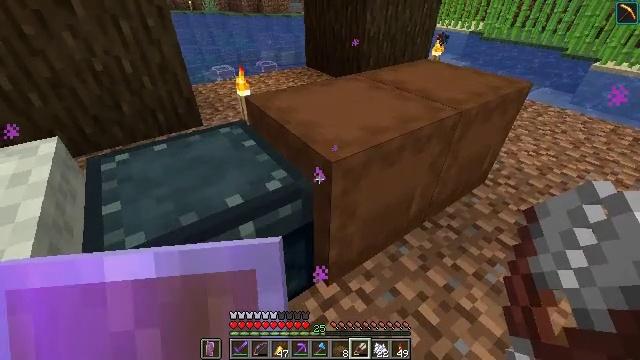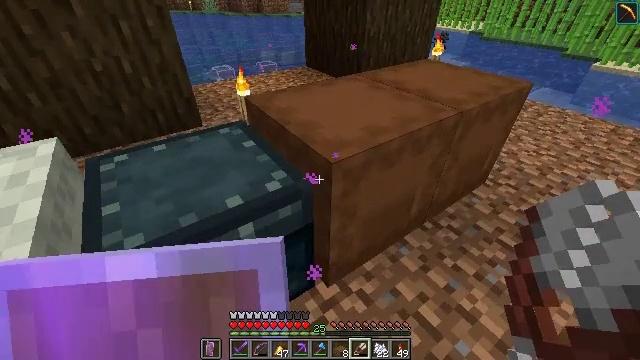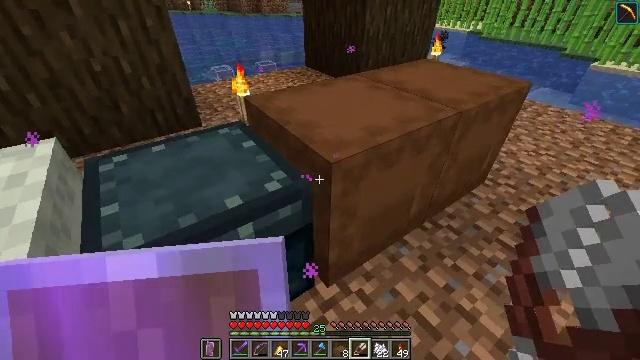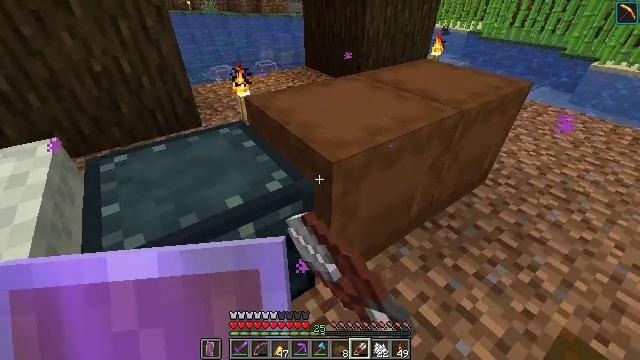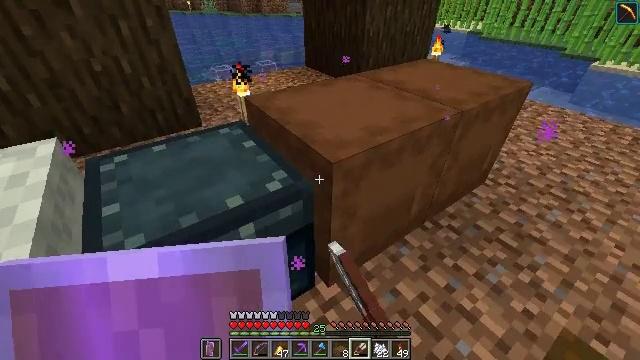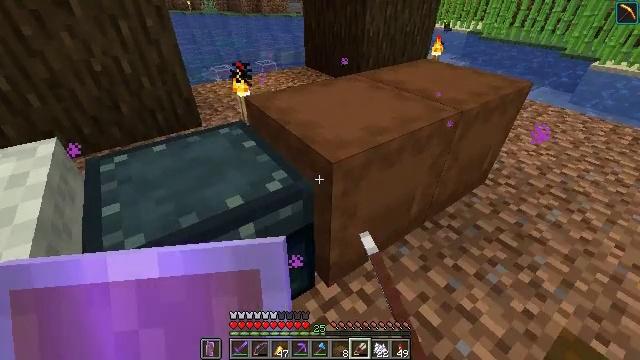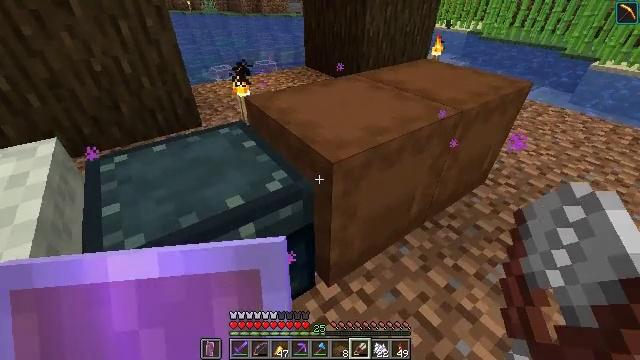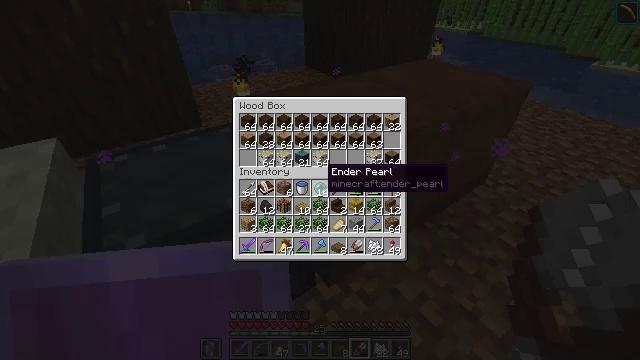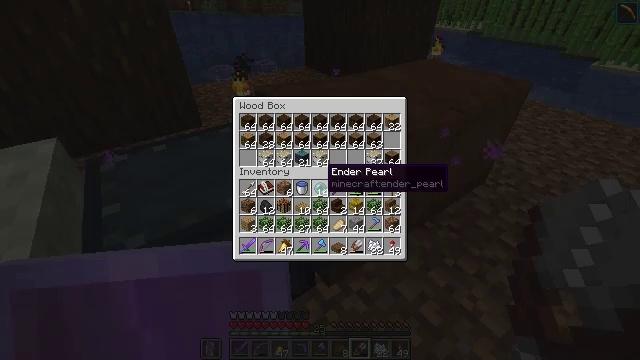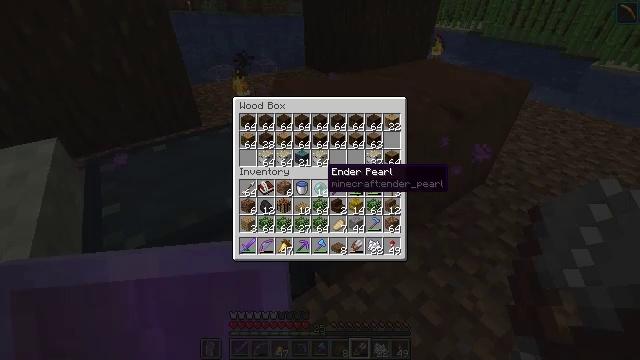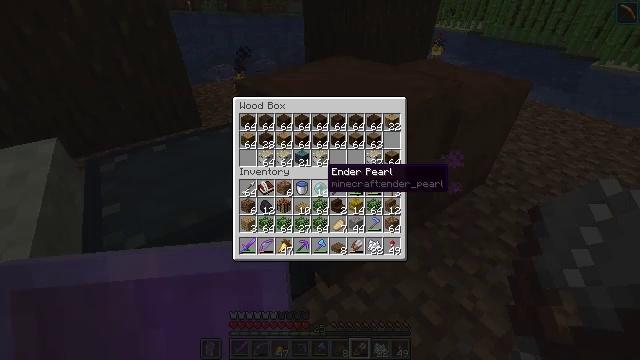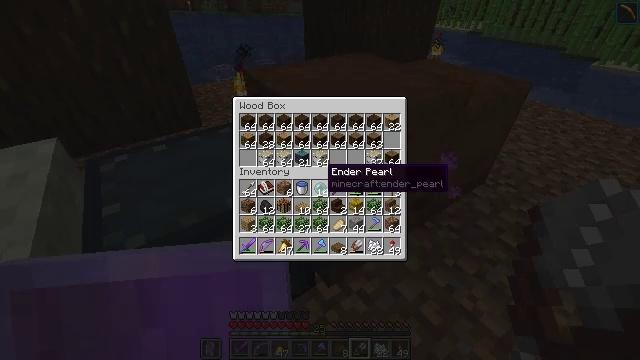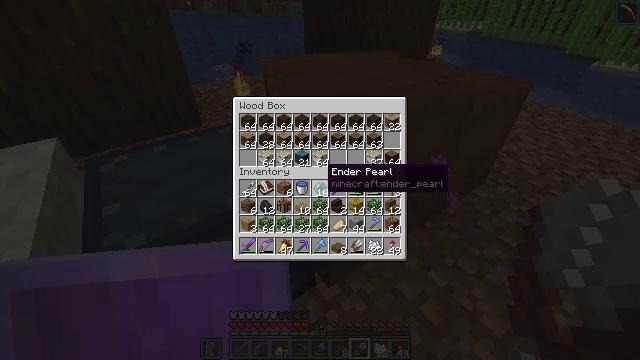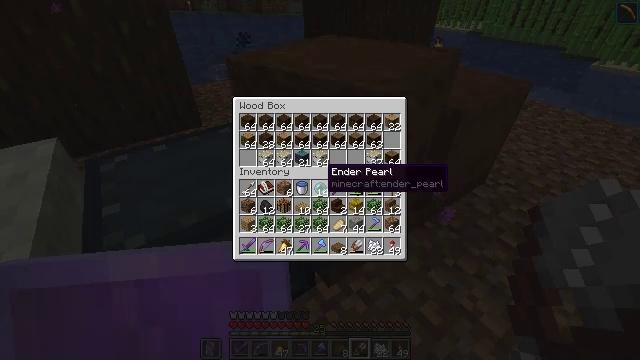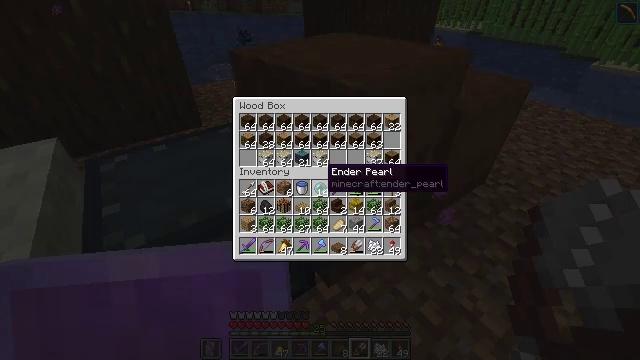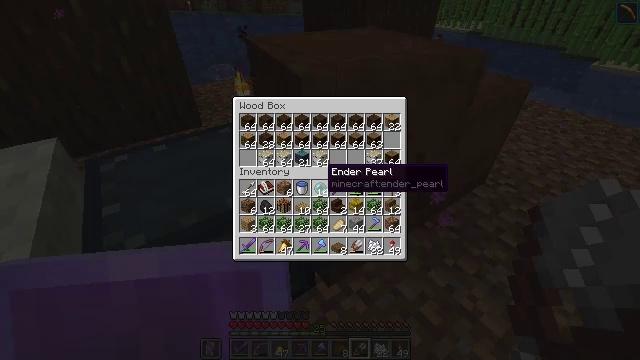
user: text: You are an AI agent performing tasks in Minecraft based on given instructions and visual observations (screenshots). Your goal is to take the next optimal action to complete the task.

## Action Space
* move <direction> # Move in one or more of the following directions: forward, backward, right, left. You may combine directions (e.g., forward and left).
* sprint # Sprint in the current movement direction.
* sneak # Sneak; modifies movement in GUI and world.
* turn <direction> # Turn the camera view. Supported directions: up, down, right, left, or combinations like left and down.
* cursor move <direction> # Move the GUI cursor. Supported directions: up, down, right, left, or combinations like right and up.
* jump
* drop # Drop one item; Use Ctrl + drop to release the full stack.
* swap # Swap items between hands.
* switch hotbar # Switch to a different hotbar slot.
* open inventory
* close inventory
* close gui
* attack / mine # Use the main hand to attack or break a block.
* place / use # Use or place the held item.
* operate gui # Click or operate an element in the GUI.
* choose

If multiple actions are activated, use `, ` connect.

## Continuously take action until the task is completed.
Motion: motion action
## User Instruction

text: Collect some oak leaves.
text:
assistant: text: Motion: no_op
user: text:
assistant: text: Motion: use / place
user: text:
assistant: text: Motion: use / place
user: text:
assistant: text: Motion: use / place
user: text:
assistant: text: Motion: no_op
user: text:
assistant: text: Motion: no_op
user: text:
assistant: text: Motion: open gui
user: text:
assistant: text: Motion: no_op
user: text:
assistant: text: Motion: no_op
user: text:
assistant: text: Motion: no_op
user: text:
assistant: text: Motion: no_op
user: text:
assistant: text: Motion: no_op
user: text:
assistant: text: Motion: no_op
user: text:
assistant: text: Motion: no_op
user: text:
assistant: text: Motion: no_op
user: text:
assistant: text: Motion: no_op
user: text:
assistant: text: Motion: cursor move right and down
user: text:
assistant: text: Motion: cursor move right and down
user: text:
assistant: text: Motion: cursor move down
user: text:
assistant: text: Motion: cursor move down
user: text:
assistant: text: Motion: sneak
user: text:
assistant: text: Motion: sneak
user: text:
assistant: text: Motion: sneak
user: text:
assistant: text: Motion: sneak
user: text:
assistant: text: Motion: sneak
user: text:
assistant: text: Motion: sneak
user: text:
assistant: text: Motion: sneak, cursor move right
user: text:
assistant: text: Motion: sneak
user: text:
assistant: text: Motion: sneak
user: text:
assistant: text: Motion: sneak